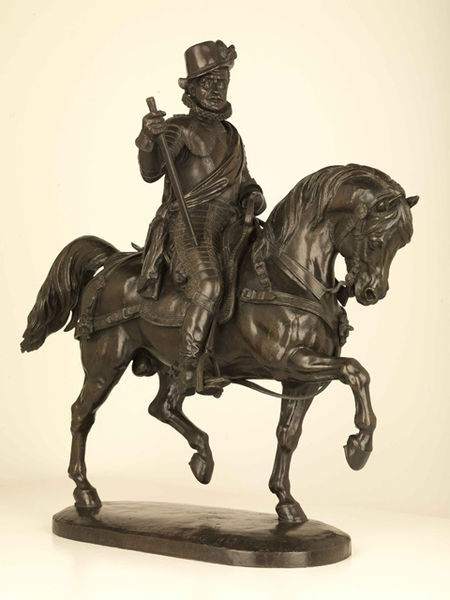
Titel: Prinz Wilhelm I.von Oranien zu Pferde
Künstler: Émilien de Nieuwerkerke
Standort: Karlsruhe
Institution: Staatliche Kunsthalle Karlsruhe
Schlagwörter: dunkel, hand, kopf, kämpfer, mann, meer, umhang, gelb, sitzen, bewegung, braun, handschuh, handschuhe, hut, nase, schwarz, weiss, blick, rot, tier, tuch, schleife, zylinder, bart, augen, barock, gesicht, kragen, mensch, sockel, bildnis, halskrause, herr, porträt, gehen, dunkelheit, figur, mantel, pose, adel, spitzen, ohren, renaissance, vornehm, pferd, reiter, stock, skulptur, statue, beine, huf, hufe, mähne, reiten, sattel, schwanz, schweif, schärpe, steigbügel, zaumzeug, zügel, stab, hart, klein, hof, kaiser, könig, lanze, muskeln, glanz, aufrecht, metall, socke, gesenkt, bildhauerei, bronze, plastik, platte, plinthe, podest, edel, rüschen, abbild, foto, fotografie, eisen, gang, messing, panzer, stolz, gentleman, denkmal, geschirr, scheibe, kupfer, schwert, säbel, uniform, brille, soldat, waffe, peitsche, adeliger, degen, helm, scherpe, stehkragen, stiefel, herrscher, schritt, statuette, krause, ritter, fürst, rüstung, sieg, trense, photo, harnisch, ross, manierismus, dressur, nüstern, heben, pfers, dolch, prinz, schreiten, halfter, zaum, adliger, macht, gurt, museum, parade, edelmann, sporen, pastik, guss, fotographie, metal, hengst, abbildung, fotografi, herrscherportrait, standbild, galopp, beinschiene, monument, reiterstatue, bronzefigur, bronzestatue, reiterstandbild, reiterdenkmal, möhne, trab, traben, trabend, gerte, grafit, streitross, rieter, hit, dunekl, hur, schert, schwet, saumzeug, nobel, reiterbildnis, bilsnis, bronzestatuette, stofftuch, shwert, mittelarlter, forsche, steigeisen, zaumzug, trap, f, rüsung, gauk, rbrille, rüpstung, plastik#, gebeugter pferdekopf, brpnze, krauese, bronzue, hut mann, halskraus, reiterstandbilsd, schweroe, pastil, museumsstück, sereiter, kriegsross